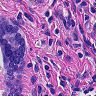
Metastatic tissue present: yes